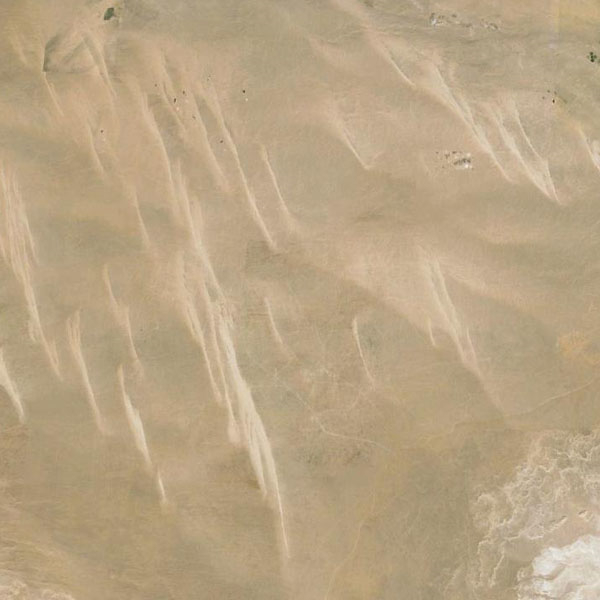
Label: Desert